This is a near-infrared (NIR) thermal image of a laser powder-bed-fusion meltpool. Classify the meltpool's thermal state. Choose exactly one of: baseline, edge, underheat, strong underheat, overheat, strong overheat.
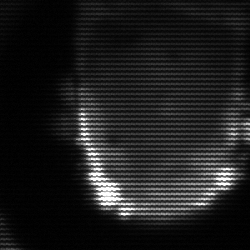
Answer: baseline